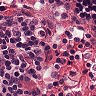
Metastatic tissue present: no